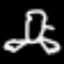
Label: frog